Pattern: Screenshot
Description: Emboss an image into a random screen shot.
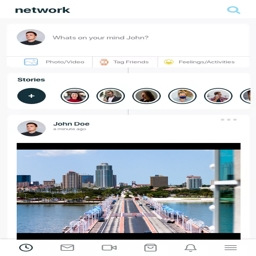
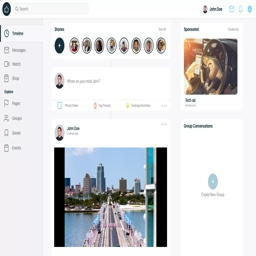